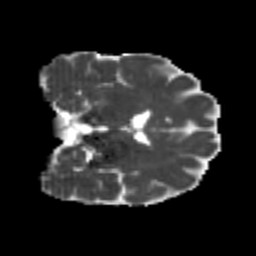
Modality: MD
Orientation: coronal
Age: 24
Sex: male
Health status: healthy
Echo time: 0.074 s